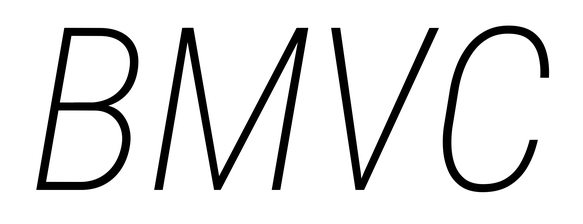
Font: Roboto-Italic_Condensed_ExtraLight_Italic